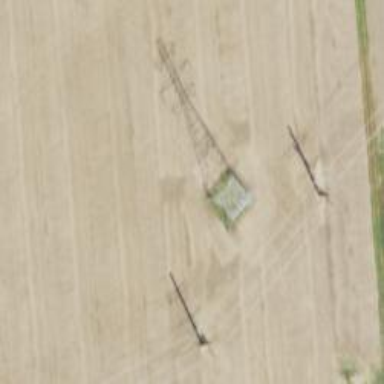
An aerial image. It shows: Lattice structure tower used for power distribution.